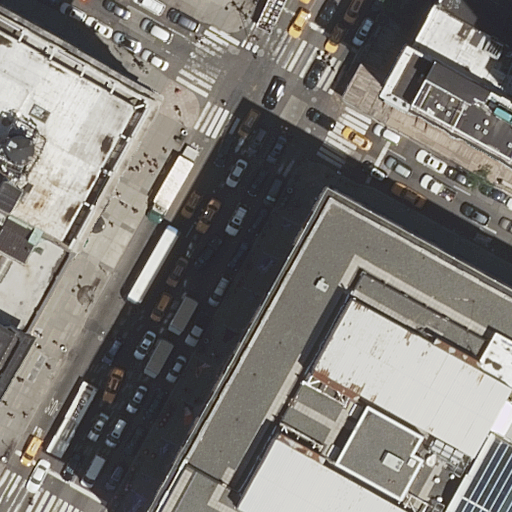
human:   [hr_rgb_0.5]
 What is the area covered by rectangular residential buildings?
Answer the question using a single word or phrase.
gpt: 4270m2

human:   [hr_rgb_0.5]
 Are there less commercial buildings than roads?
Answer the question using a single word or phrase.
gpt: yes

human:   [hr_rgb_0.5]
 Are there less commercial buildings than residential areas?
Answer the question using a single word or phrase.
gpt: yes

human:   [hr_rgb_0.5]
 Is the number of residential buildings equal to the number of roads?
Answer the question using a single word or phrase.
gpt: no

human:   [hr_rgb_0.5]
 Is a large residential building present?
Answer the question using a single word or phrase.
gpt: yes

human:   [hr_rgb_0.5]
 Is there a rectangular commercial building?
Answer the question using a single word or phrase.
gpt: no

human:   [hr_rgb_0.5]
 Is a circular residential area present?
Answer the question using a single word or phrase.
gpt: no

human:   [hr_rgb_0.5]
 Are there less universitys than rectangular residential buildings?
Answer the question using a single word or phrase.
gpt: yes

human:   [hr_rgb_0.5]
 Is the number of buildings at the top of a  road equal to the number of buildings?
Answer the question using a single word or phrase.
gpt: no

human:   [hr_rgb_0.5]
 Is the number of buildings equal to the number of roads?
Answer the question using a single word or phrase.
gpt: no

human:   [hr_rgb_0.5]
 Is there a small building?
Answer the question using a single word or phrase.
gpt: yes

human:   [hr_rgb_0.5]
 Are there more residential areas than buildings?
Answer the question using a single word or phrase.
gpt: no

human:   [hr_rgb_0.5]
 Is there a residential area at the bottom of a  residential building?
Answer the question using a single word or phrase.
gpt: no

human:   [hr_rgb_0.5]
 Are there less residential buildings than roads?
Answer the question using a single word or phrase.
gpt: no

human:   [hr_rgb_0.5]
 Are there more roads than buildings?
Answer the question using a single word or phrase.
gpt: no

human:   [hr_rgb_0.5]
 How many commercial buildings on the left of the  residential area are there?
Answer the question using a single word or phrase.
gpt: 0

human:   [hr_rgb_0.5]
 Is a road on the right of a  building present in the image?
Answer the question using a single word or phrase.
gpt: yes

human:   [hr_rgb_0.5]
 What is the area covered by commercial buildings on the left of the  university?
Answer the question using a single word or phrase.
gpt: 0m2

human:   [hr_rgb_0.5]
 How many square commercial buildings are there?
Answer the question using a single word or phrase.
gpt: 0

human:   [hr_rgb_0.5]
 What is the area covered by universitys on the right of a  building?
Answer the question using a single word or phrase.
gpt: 3436m2

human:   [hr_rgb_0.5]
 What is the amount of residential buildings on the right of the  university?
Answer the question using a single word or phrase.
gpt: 0

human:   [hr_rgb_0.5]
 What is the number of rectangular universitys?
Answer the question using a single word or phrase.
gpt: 1

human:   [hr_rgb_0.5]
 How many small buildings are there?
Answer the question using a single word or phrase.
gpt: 2

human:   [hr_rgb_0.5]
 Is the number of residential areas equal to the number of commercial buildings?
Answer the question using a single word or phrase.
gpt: no

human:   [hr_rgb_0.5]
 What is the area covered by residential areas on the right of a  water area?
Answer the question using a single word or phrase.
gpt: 0m2

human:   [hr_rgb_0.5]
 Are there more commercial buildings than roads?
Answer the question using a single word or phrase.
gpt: no

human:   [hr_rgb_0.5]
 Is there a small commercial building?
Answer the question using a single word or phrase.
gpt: no

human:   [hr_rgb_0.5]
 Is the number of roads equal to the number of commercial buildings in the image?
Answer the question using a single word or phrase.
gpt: no

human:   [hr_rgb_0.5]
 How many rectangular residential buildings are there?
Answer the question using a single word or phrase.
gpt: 6

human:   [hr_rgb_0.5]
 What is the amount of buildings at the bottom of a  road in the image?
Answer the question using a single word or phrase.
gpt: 3

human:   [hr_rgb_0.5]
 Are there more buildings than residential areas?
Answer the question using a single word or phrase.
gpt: yes

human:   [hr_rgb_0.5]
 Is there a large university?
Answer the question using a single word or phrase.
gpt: yes

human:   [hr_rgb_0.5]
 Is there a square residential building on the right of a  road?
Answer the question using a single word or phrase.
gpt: no

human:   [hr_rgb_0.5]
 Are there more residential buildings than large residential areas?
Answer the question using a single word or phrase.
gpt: yes

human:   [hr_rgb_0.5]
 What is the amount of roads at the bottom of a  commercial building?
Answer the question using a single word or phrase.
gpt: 0

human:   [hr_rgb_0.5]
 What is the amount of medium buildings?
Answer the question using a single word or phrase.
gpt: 3